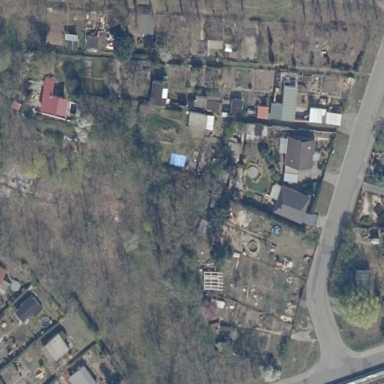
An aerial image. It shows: Allotments area.